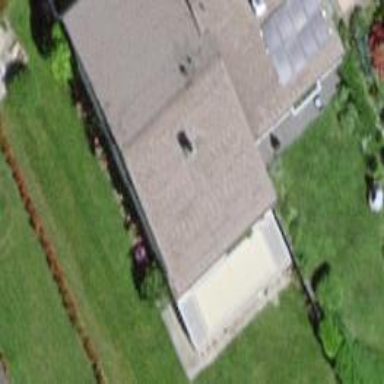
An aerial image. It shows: Terrace building with gabled roof oriented across.